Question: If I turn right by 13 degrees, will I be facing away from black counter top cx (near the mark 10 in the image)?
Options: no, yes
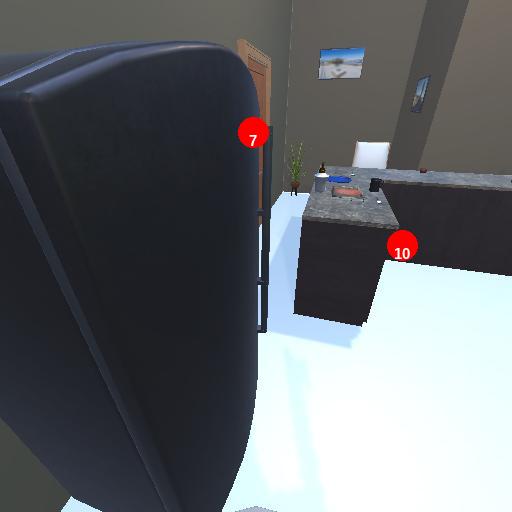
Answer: no